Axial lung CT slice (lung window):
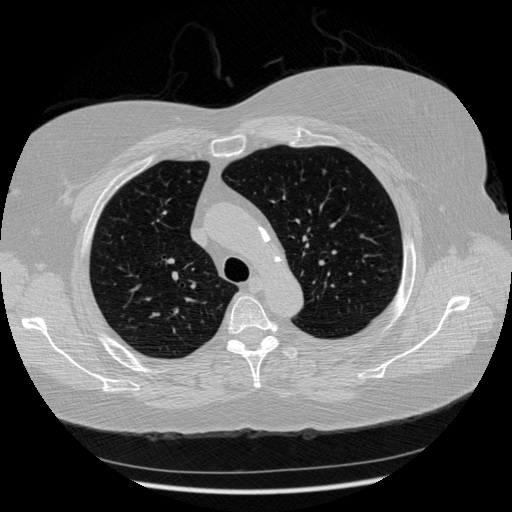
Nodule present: no